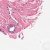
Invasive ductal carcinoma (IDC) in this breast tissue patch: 0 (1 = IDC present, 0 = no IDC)